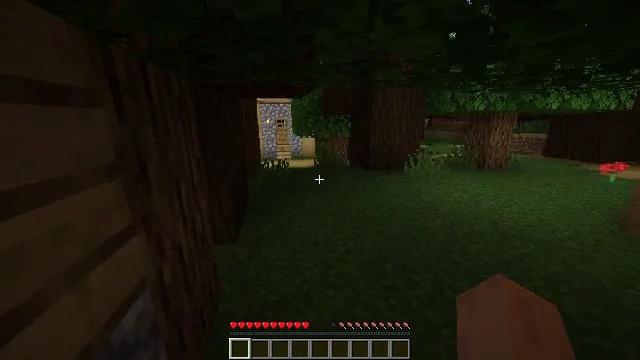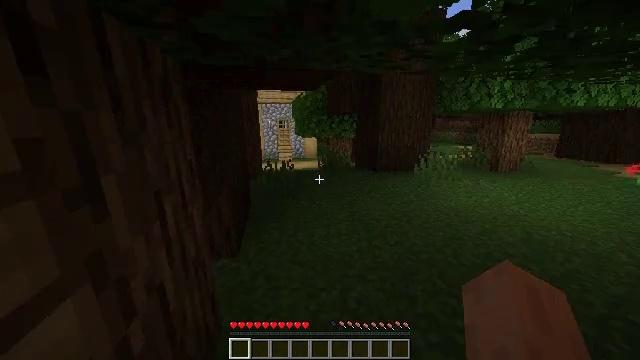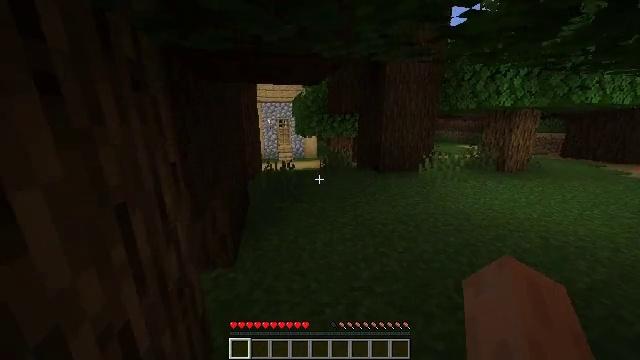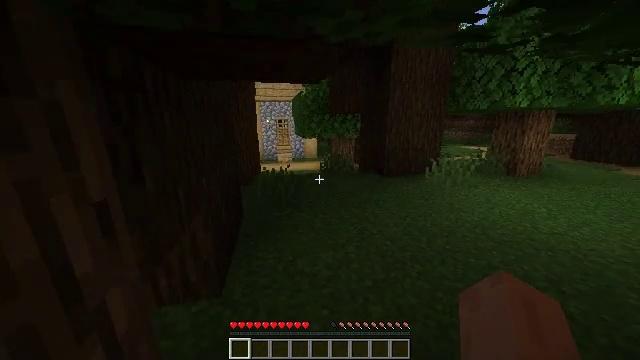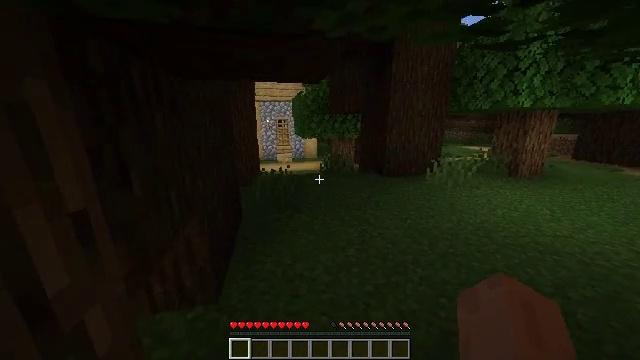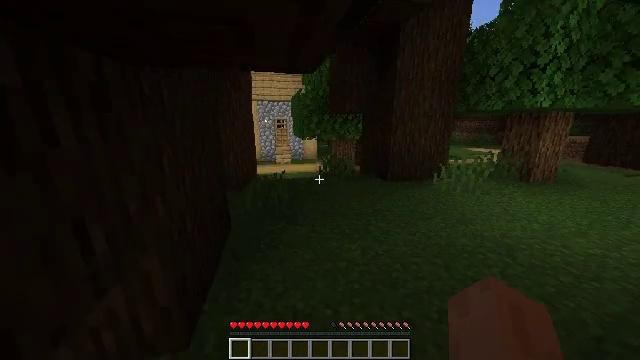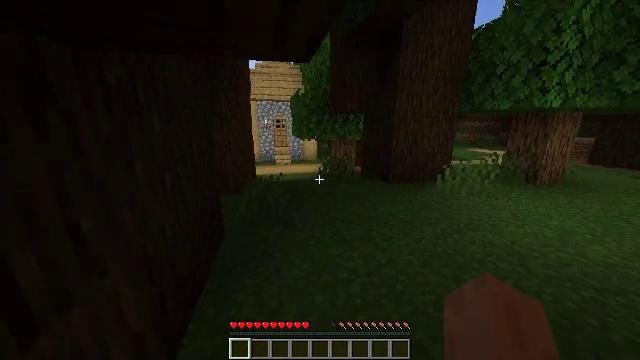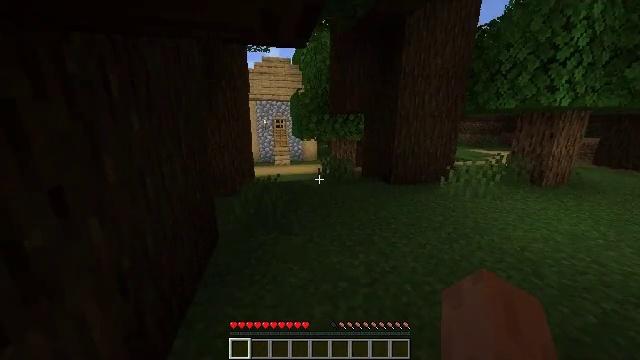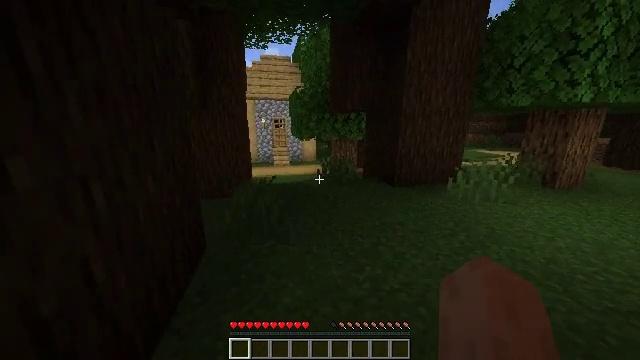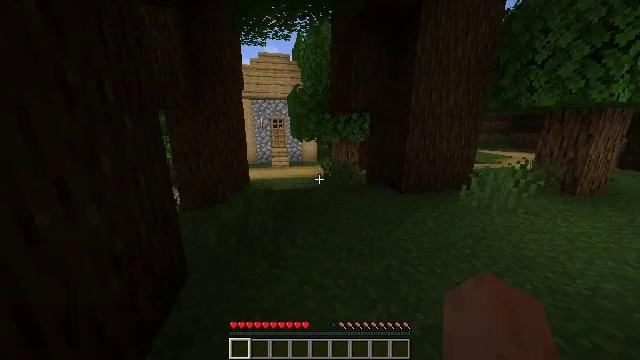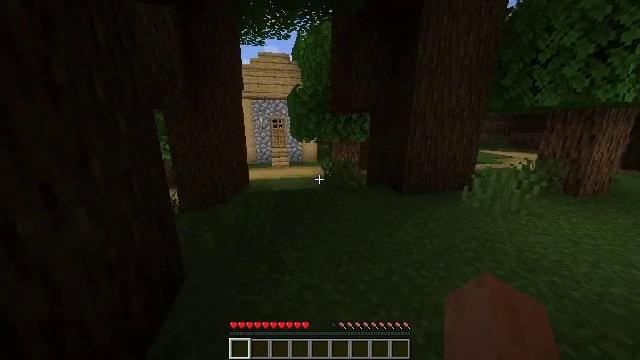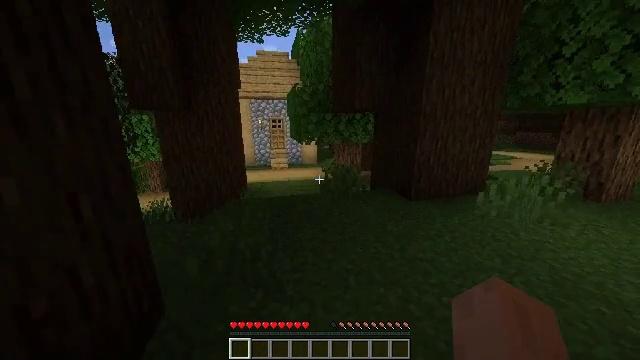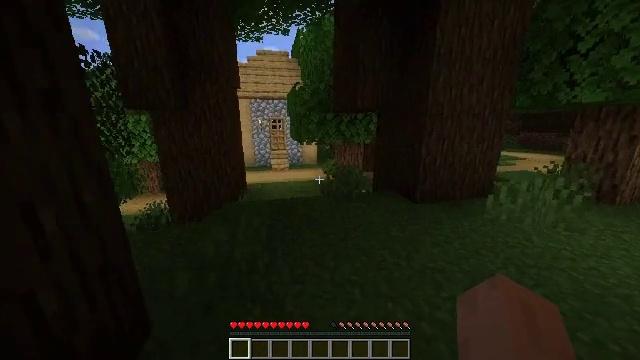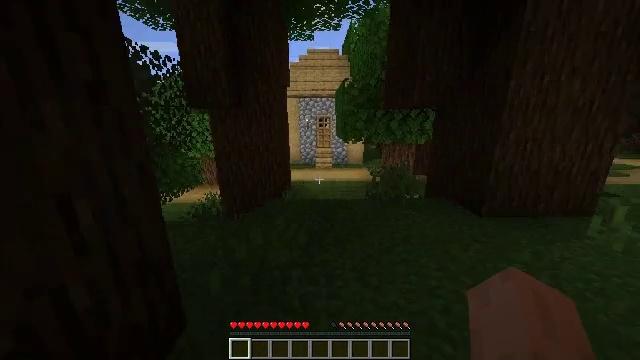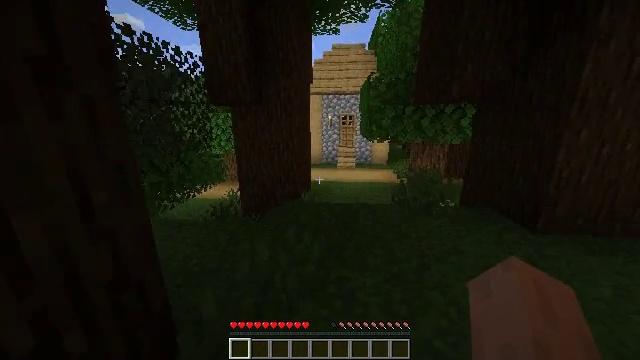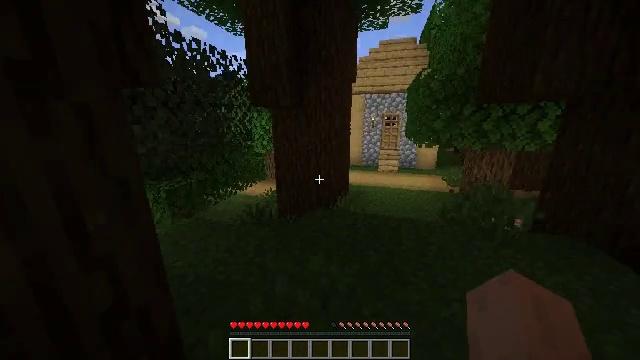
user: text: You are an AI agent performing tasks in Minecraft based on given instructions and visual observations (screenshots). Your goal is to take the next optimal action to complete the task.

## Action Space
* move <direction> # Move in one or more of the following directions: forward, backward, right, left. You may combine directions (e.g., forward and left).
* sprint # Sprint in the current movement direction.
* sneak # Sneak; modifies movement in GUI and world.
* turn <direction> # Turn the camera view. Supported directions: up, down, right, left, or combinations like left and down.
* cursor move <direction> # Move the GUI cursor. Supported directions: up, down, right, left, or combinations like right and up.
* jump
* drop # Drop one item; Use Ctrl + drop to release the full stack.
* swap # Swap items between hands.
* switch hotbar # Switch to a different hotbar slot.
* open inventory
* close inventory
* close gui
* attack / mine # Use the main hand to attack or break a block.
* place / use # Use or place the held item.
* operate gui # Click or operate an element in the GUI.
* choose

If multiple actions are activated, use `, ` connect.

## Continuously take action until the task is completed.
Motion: motion action
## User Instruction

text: Mine planks.
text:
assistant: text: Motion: move forward
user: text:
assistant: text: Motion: move forward
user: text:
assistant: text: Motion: move forward
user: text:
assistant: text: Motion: move forward
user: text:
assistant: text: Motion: move forward
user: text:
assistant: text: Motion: move forward
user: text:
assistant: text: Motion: move forward
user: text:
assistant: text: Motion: move forward
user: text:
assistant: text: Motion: move forward
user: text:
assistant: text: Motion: move forward
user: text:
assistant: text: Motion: move forward
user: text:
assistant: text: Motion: move forward
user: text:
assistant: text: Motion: move forward, turn left
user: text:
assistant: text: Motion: move forward, turn left
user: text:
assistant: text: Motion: move forward, turn left
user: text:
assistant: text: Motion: move forward, turn left
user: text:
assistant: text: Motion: move forward and move right, turn left
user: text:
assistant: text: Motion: move forward and move right, turn left
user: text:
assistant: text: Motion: move forward and move right, turn left
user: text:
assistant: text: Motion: move forward and move right
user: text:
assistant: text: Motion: move forward and move right
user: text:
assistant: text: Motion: move forward and move right
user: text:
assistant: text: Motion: move forward and move right
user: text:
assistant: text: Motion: move forward, turn right
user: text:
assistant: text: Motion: move forward, turn right
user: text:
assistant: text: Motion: move forward, turn right
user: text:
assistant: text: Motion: move forward, turn right
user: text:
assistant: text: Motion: move forward
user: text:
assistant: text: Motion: move forward
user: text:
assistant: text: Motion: move forward